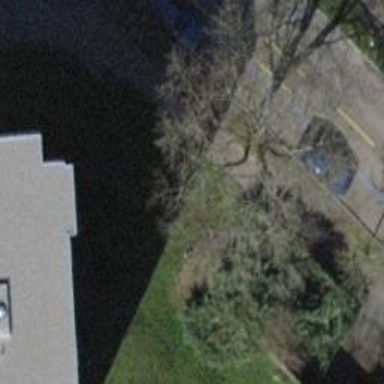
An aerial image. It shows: Avenue of trees.